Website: apple
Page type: account-selection
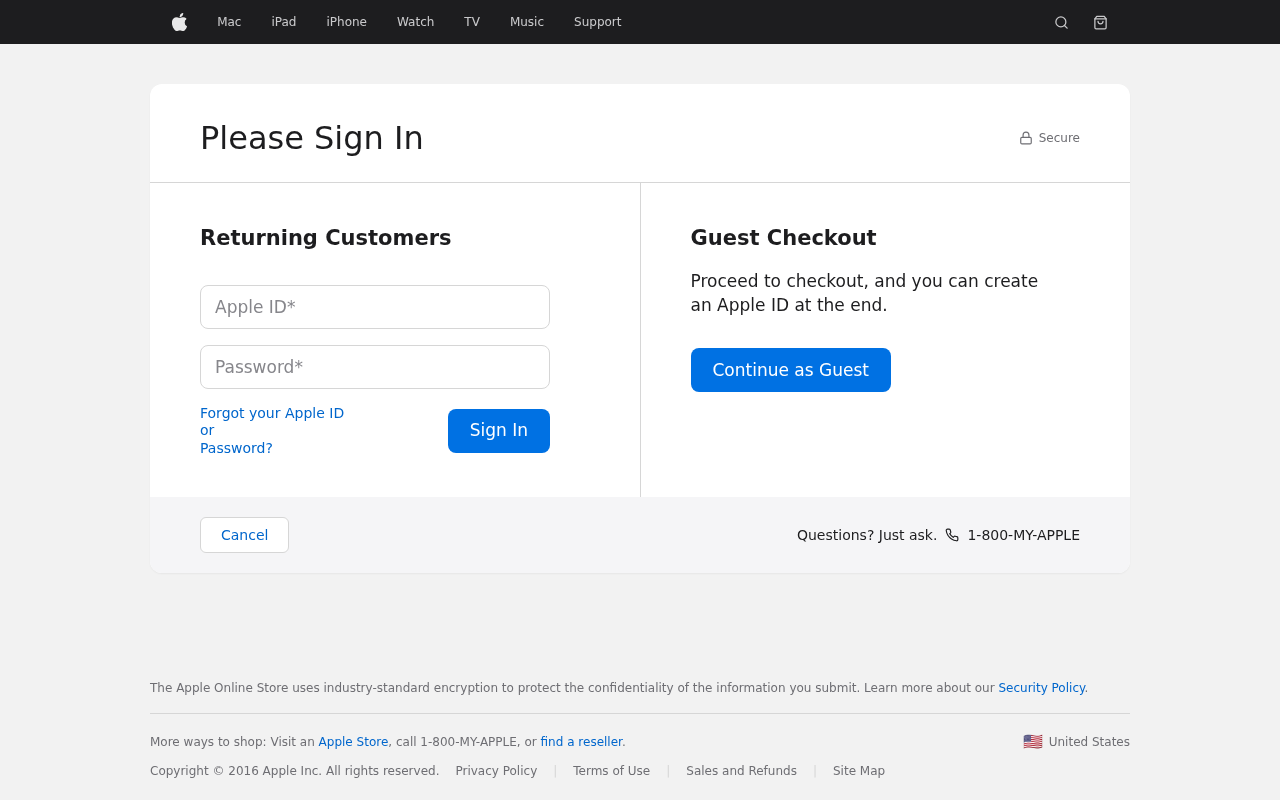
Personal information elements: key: PII_LOGIN_USERNAME
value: jonathan_richards